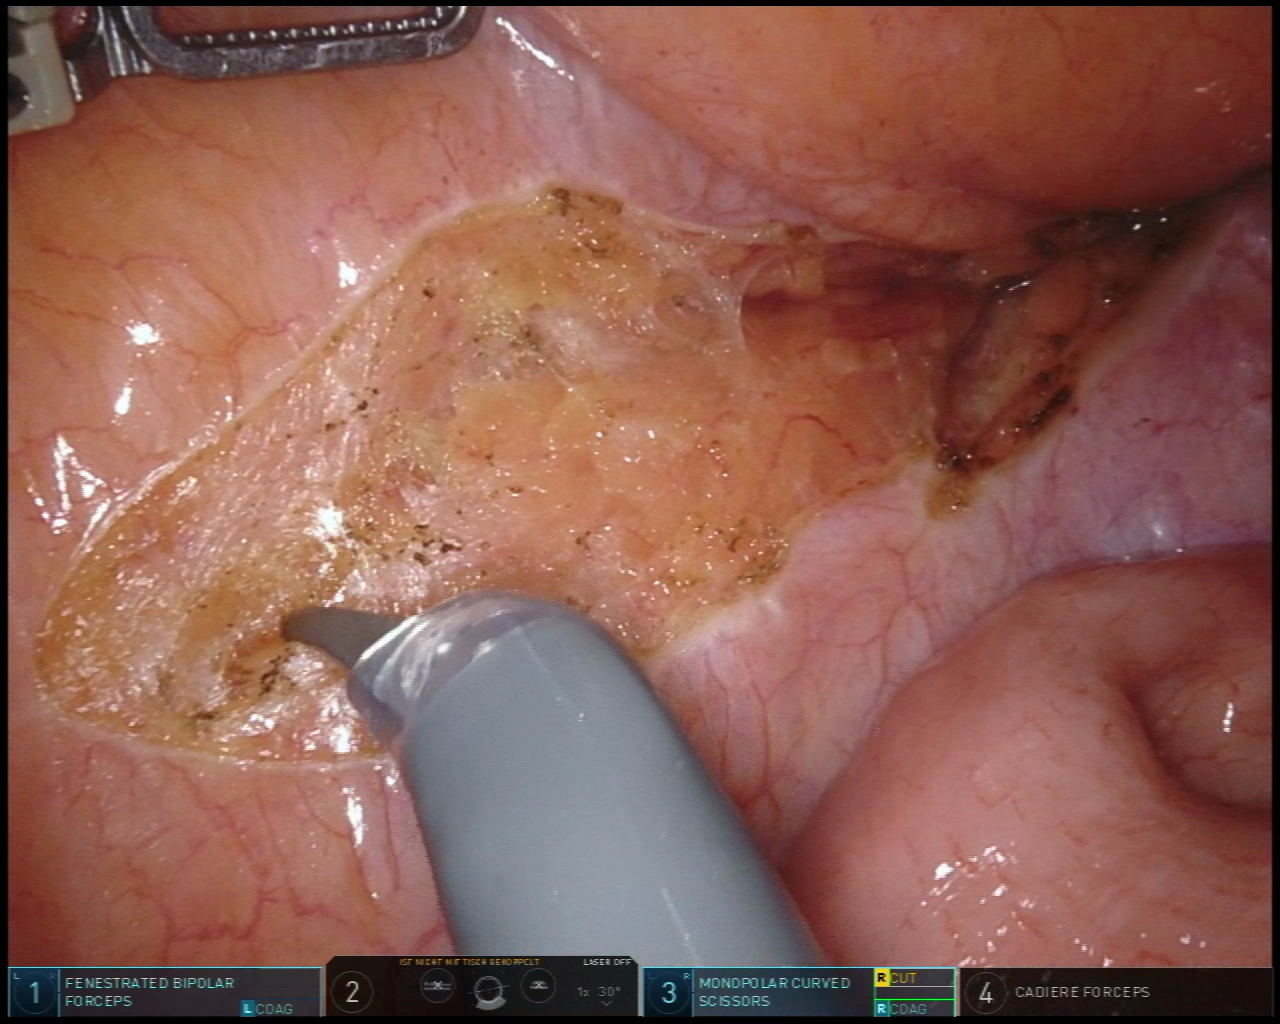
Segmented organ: small_intestine
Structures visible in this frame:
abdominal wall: yes
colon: no
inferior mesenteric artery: no
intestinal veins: no
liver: no
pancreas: no
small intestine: yes
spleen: no
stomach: no
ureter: no
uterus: no
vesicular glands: no